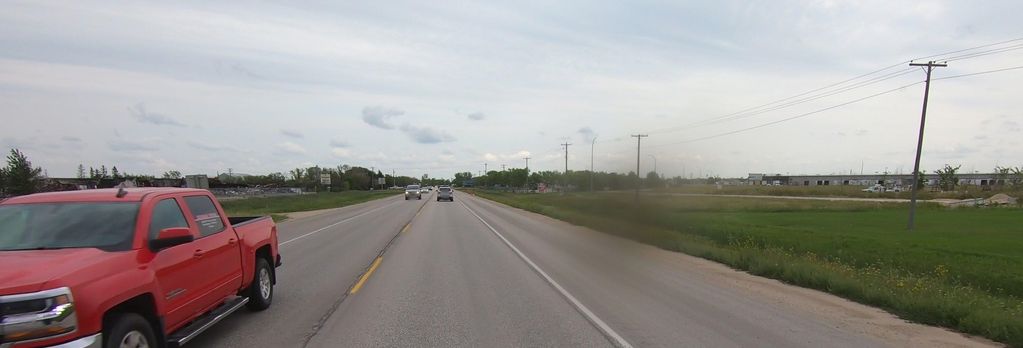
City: winnipeg